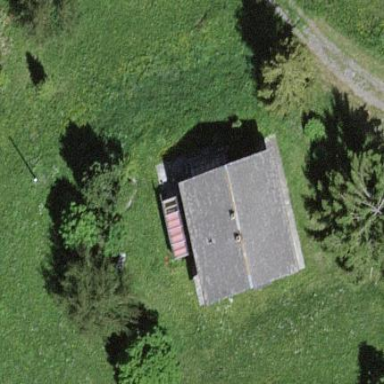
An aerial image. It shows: Simple and straightforward house.